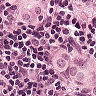
Metastatic tissue present: yes